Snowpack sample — Buffalo Mountain, Silverthorne, Colorado, USA (1/25/25, 10:11 AM MST)
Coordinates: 39.6222, -106.1139
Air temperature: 22 °F
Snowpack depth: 110 cm
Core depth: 30 cm
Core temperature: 42.8 °F
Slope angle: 12°, slope face: 102°
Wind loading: high
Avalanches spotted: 0
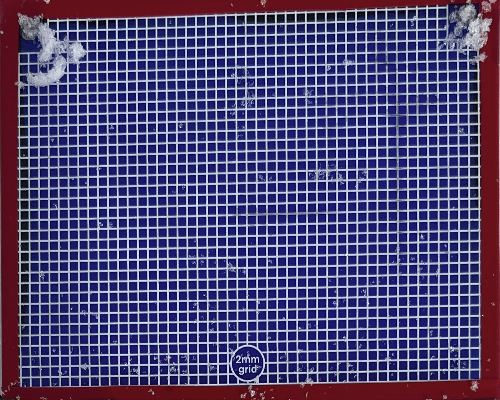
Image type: profile
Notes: No avalanches nearby, collected on the outskirts of a fire break 15 meters from the treeline, on way to Buffalo and Red Mountain